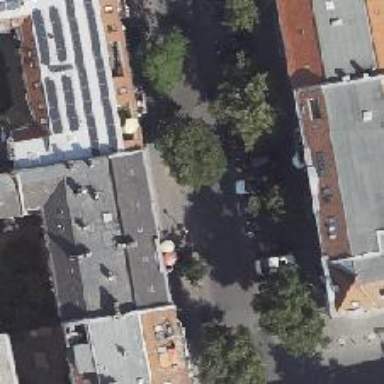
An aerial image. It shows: Bicycle parking located on the sidewalk.